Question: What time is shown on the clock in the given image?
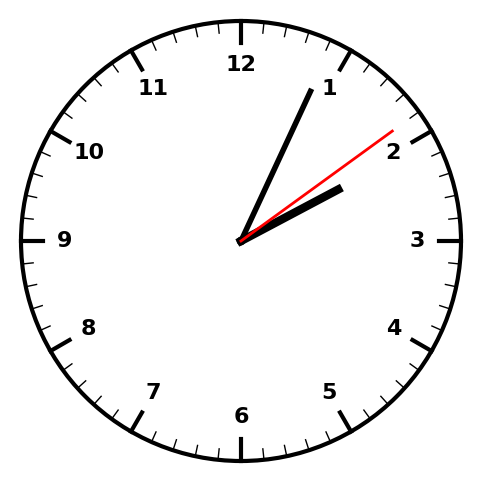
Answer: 02:04:09